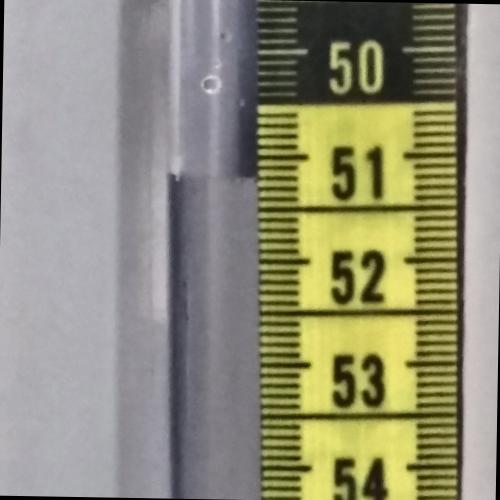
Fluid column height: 9.5 cm